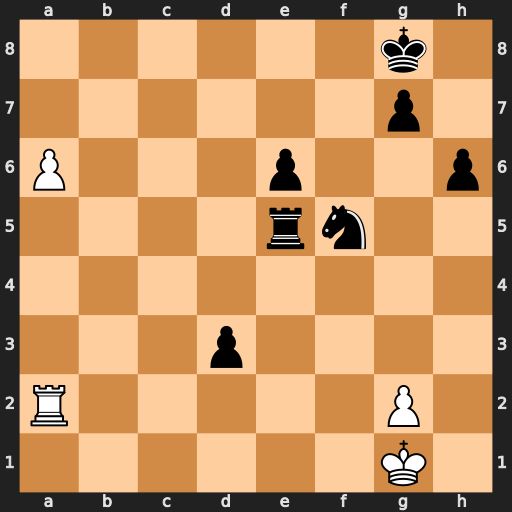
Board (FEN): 6k1/6p1/P3p2p/4rn2/8/3p4/R5P1/6K1
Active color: w
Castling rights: -
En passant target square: -
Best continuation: a7 Kh7 a8=Q